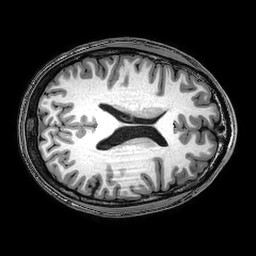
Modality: T1w
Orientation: axial
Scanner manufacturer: philips
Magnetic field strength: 3 T
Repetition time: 0.008263 s
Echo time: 0.0038 s